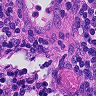
Metastatic tissue present: no